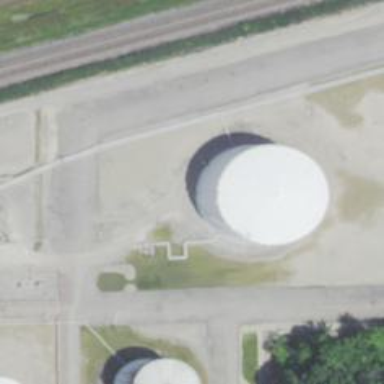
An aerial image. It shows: Building with fuel storage tank.